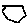
Label: hexagon